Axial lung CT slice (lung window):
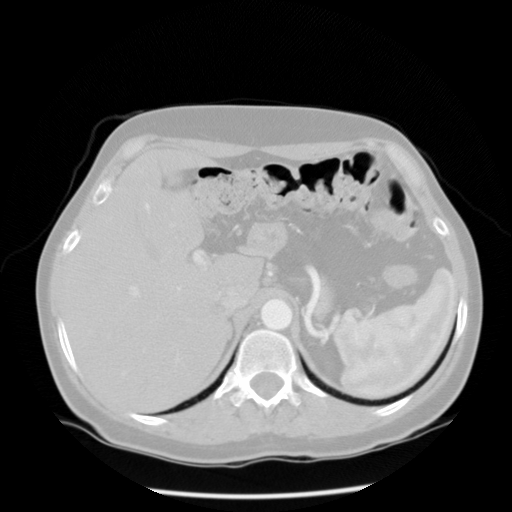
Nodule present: no